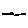
Label: line